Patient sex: M
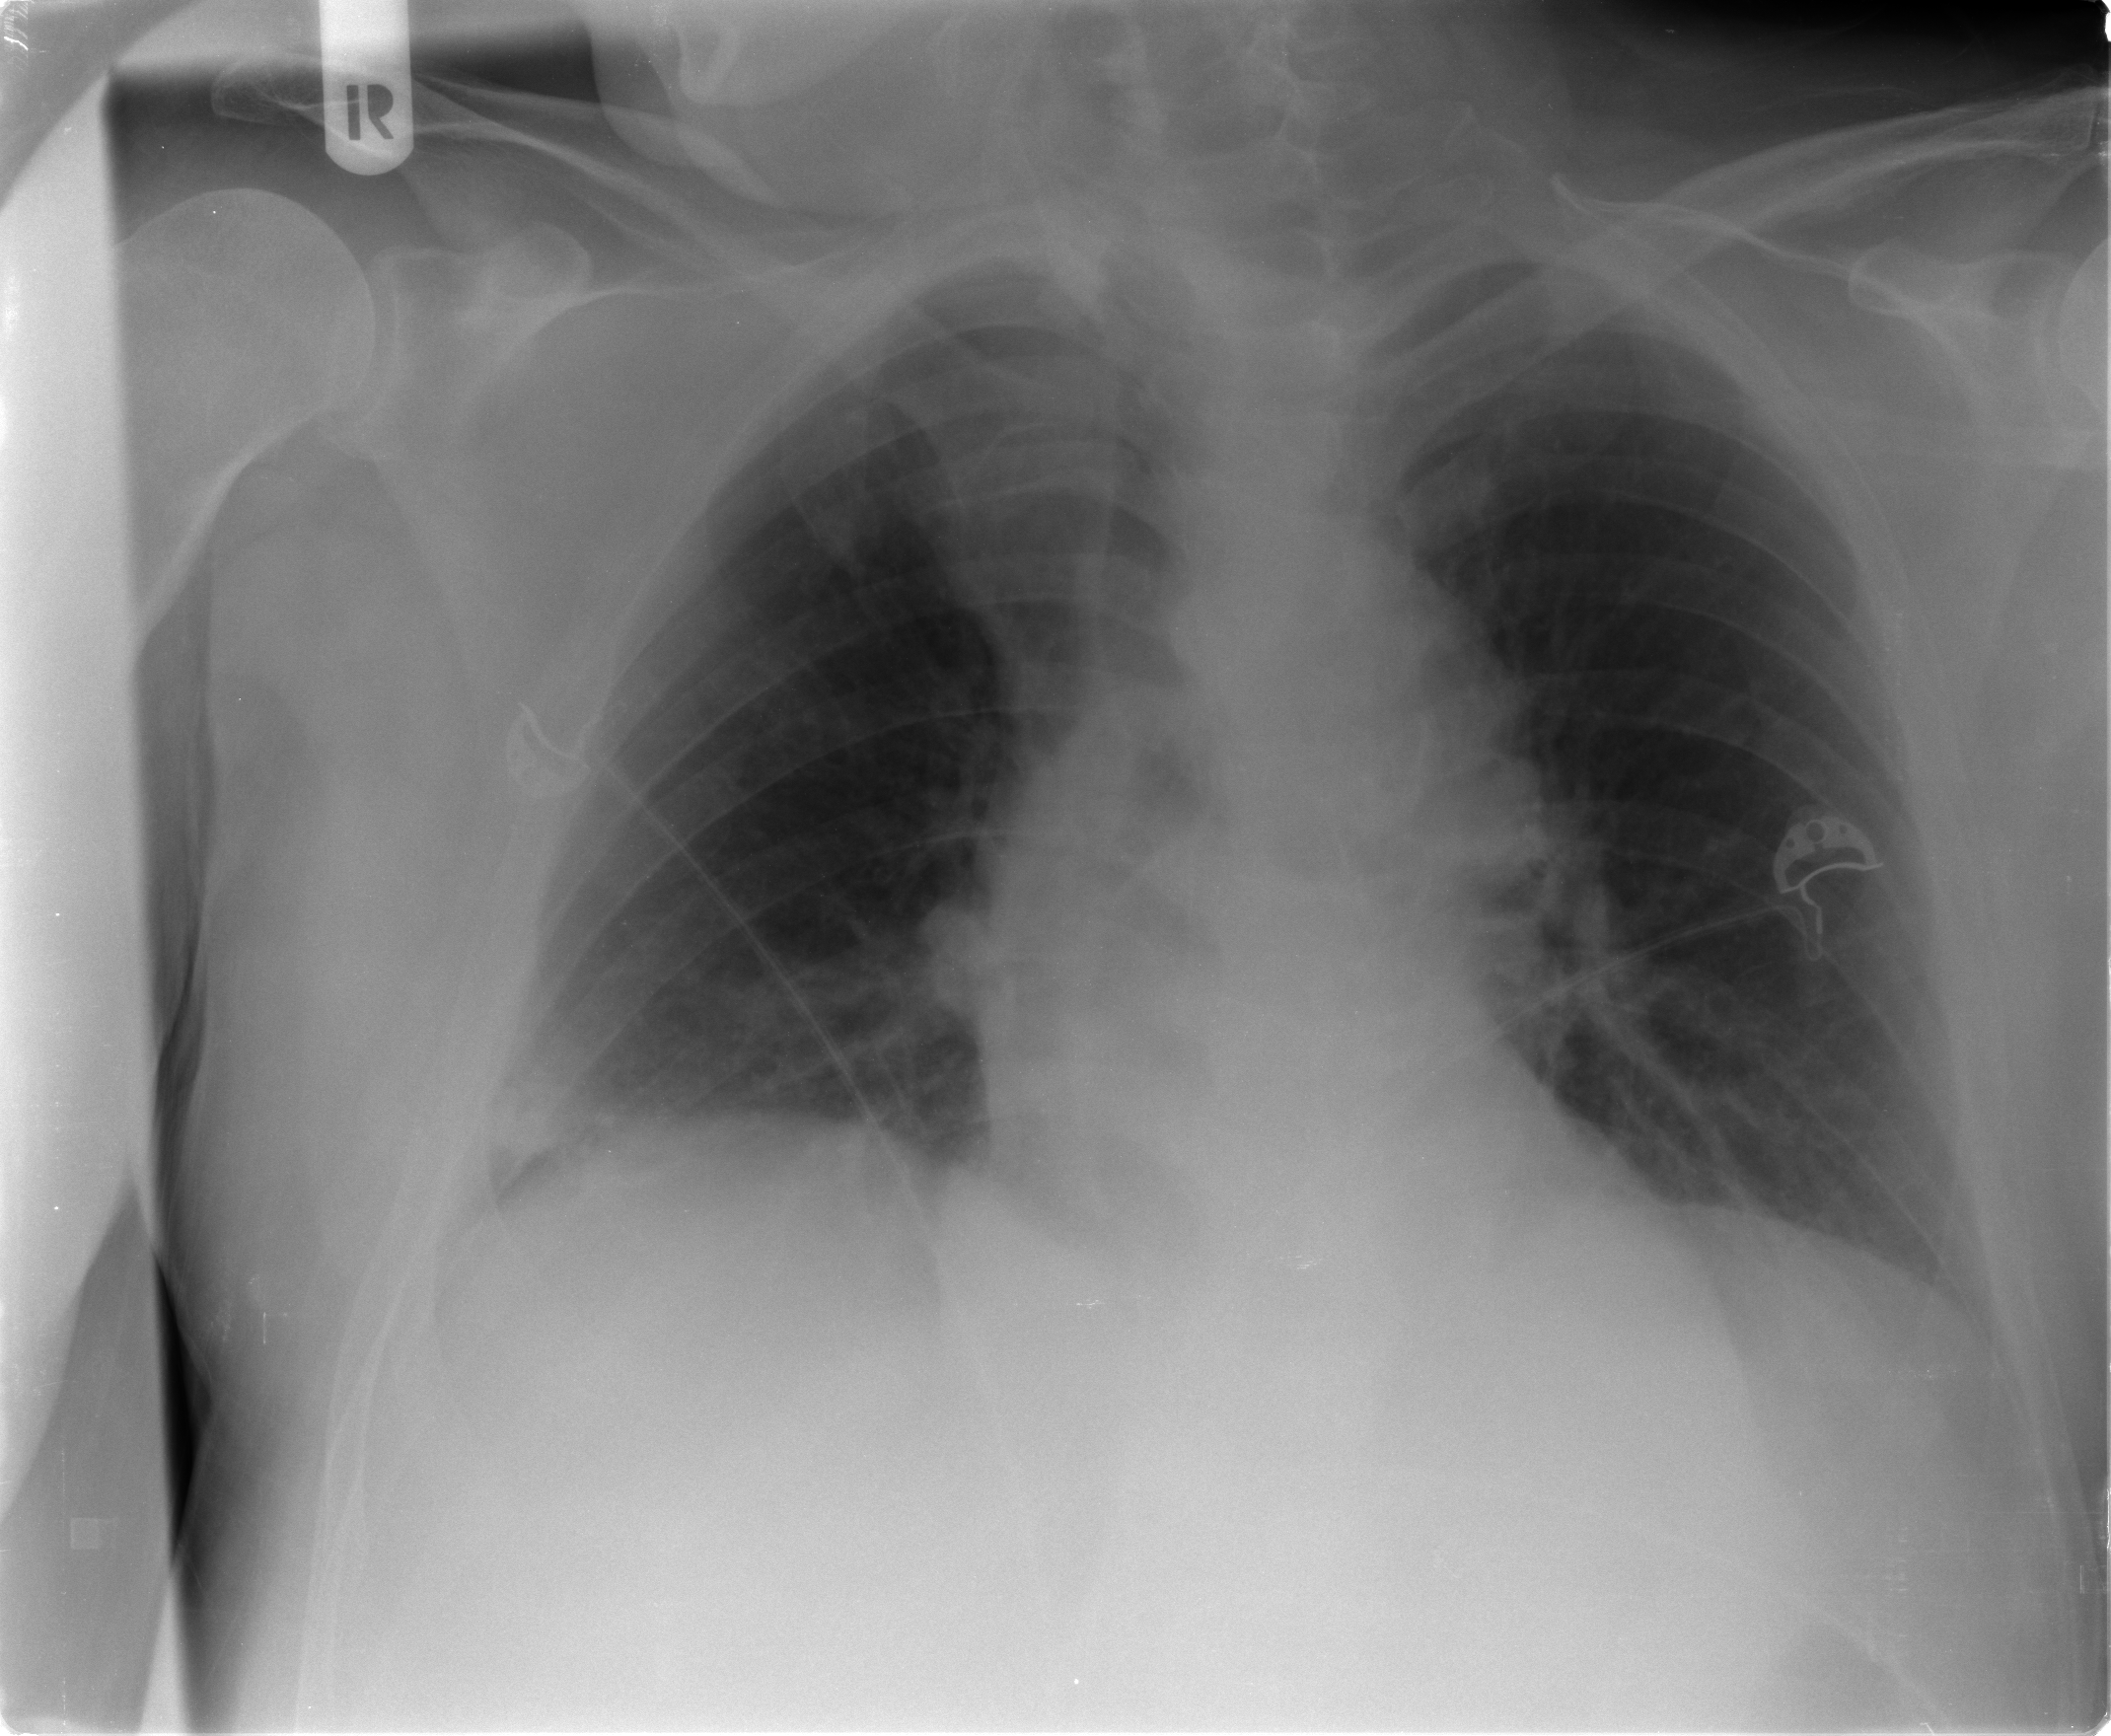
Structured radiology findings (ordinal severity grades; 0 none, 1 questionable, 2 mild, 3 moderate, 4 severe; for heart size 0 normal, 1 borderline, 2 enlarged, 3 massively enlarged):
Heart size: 0
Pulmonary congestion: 2
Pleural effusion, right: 2
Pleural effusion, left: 0
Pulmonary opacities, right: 0
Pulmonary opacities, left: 0
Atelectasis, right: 2
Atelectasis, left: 0